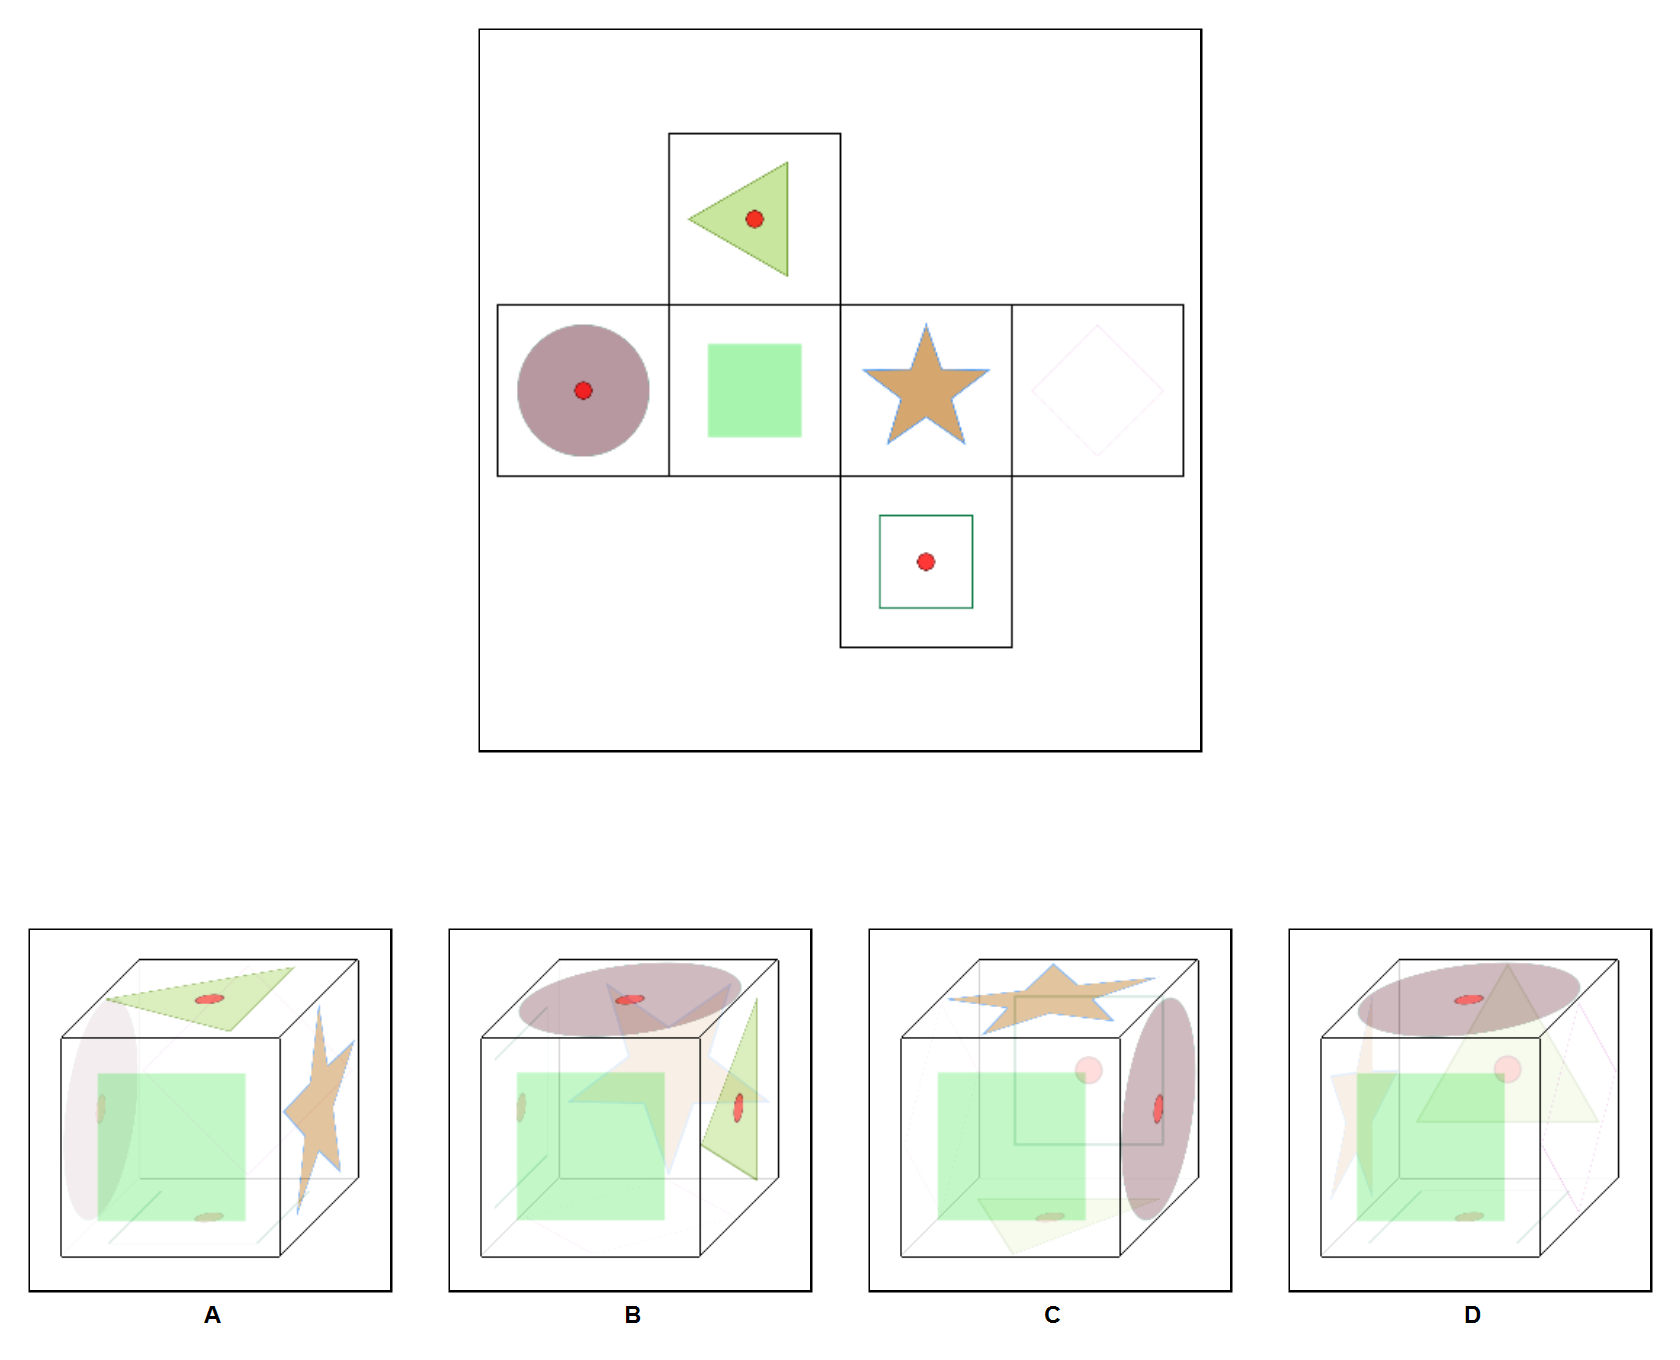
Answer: A